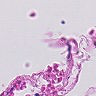
Metastatic tissue present: no